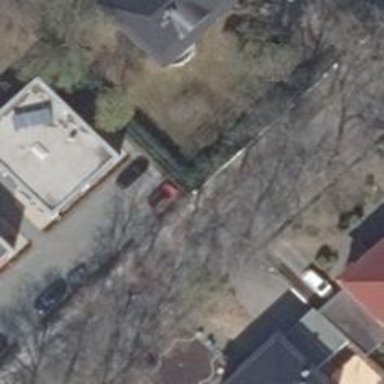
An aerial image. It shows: Residential road with sidewalks on both sides. The surface of the right sidewalk is dirt.